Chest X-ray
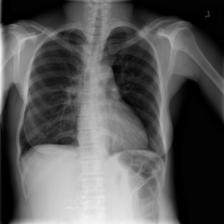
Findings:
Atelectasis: negative
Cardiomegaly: negative
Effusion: negative
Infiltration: positive
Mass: negative
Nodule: negative
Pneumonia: negative
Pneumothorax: negative
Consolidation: negative
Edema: negative
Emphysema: negative
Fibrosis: negative
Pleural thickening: negative
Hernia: negative